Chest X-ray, AP view. Patient: 14 years old, sex F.
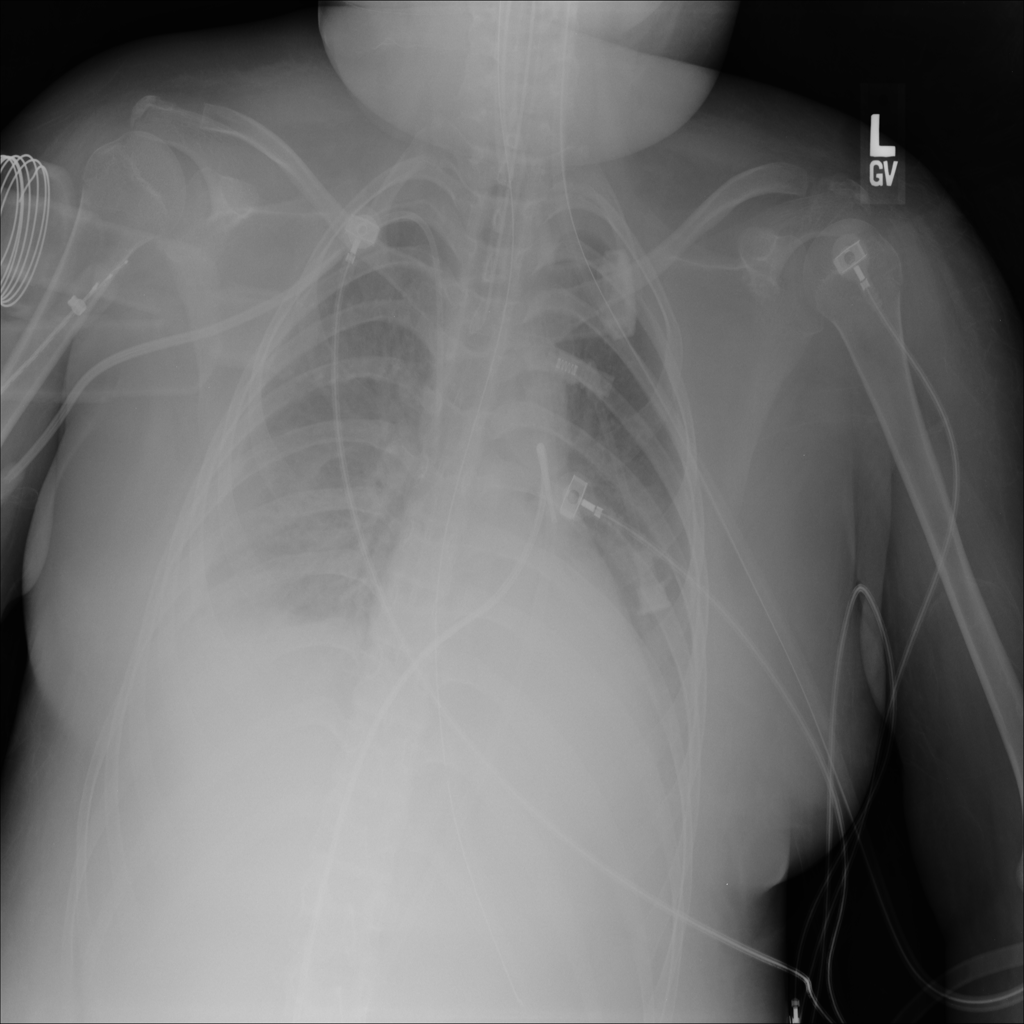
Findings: Consolidation, Infiltration